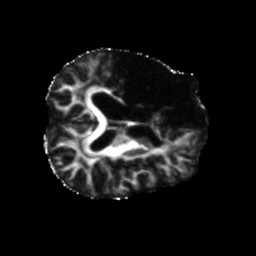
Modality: FA
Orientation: axial
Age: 64
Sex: male
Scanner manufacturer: siemens
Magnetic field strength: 3 T
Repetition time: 5.47 s
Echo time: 0.0854 s